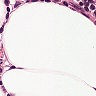
Metastatic tissue present: no